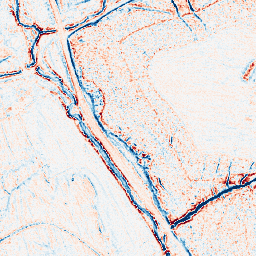
Category: edge_preserving
Decomposition family: anisotropic_diffusion
Decomposition parameters: iterations: 5
kappa: 10
gamma: 0.2
Upsampling method: area
Upsampling parameters: scale: 2
Upsampling scale: 2